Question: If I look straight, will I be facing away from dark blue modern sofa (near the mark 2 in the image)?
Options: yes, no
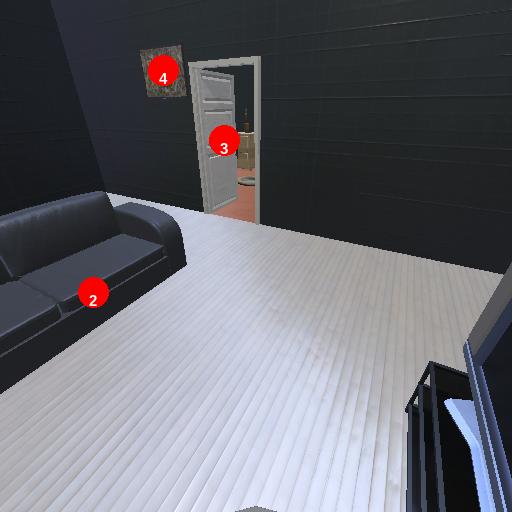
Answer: yes